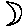
Label: moon